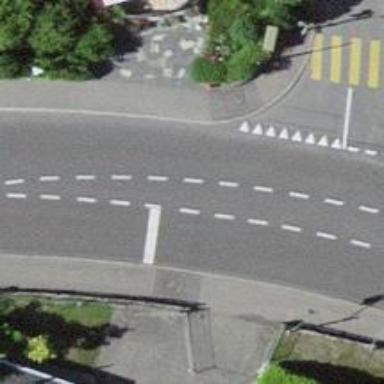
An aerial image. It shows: Road with traffic signals.